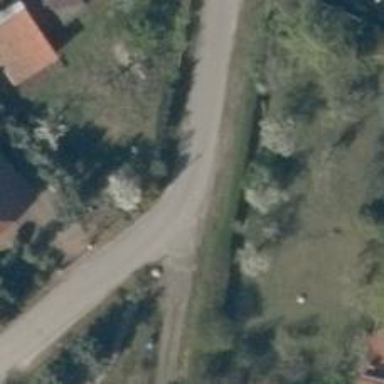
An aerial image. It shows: Smooth asphalt road in residential area.